Question: '''
private void deleteRowButton(object sender, EventArgs e)
{
if (dataGridView1.SelectionMode == DataGridViewSelectionMode.RowHeaderSelect)
{
dataGridView1.Rows.RemoveAt(dataGridView1.CurrentCell.RowIndex);
}
}
'''
So this is what I've tried. Now without the if statement it would work but it will delete the row on the selected cell. I don't want the user to accidentally delete it. How do I make it so that it can delete the row if the user selects the row header?
Like this:

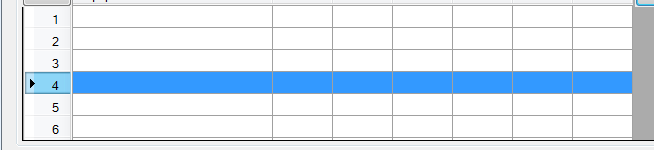
Answer: You could subscribe to the 'CellClick' event and test the value 'e.ColumnIndex':
'''
if (e.ColumnIndex == -1)
{
dataGridView1.Rows.RemoveAt(e.RowIndex);
}
'''
Or you could subscribe to the 'CellDoubleClick' event (using the same code) if you wanted to be a little more sure they didn't accidentally delete rows.
---
Since you have a button you want to use, I'd say try this:
'''
if (dataGridView1.CurrentRow != null && dataGridView1.CurrentCell.ColumnIndex == -1)
{
dataGridView1.Rows.RemoveAt(dataGridView1.CurrentRow.Index);
}
'''
But for some reason, it always returns 0 for 'CurrentCell.ColumnIndex', even if you selected the row header.
I suppose you could still subscribe to the 'CellClick' event, but just store the current row index in a class-level variable that you can test in the button:
'''
private bool isRowHeaderSelected = false;
private void dataGridView1_CellClick(object sender, DataGridViewCellEventArgs e)
{
isRowHeaderSelected = (e.ColumnIndex == -1);
}
private void deleteRowButton(object sender, EventArgs e)
{
if (isRowHeaderSelected)
dataGridView1.Rows.RemoveAt(dataGridView1.CurrentCell.RowIndex);
}
'''